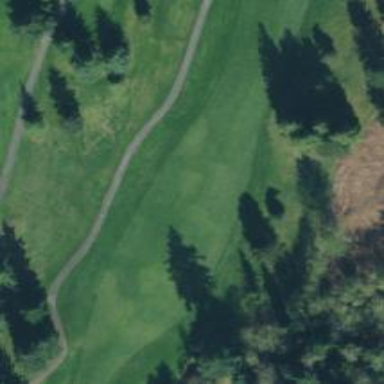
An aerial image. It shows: Golf hole.